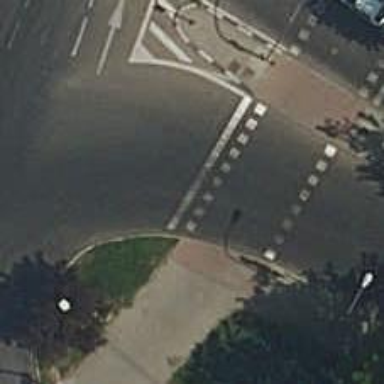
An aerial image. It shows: Road with traffic signals.